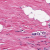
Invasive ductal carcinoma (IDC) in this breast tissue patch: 0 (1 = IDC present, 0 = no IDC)